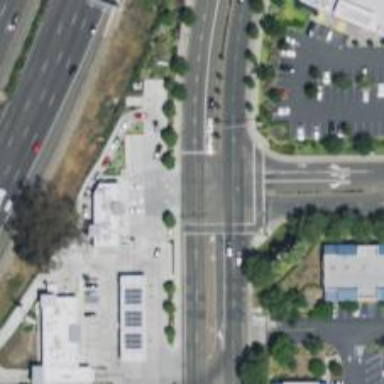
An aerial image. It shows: Tertiary road with sidewalk on the left.